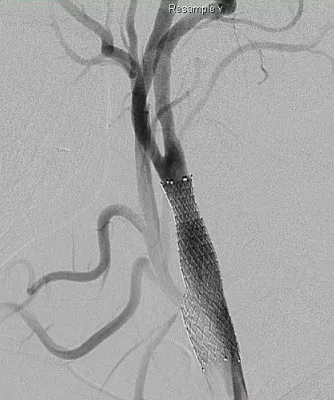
Oblique right common carotid artery injection after stent placement showing a restored normal luminal diameter and good flow across the ICA.
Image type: radiology (ct)